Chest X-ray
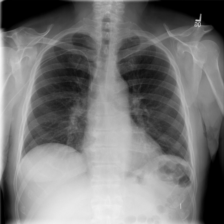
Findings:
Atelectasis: negative
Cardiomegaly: negative
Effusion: negative
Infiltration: negative
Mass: negative
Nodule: negative
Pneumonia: negative
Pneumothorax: negative
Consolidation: negative
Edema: negative
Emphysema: negative
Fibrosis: negative
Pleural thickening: negative
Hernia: negative